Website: apple
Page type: address-validator
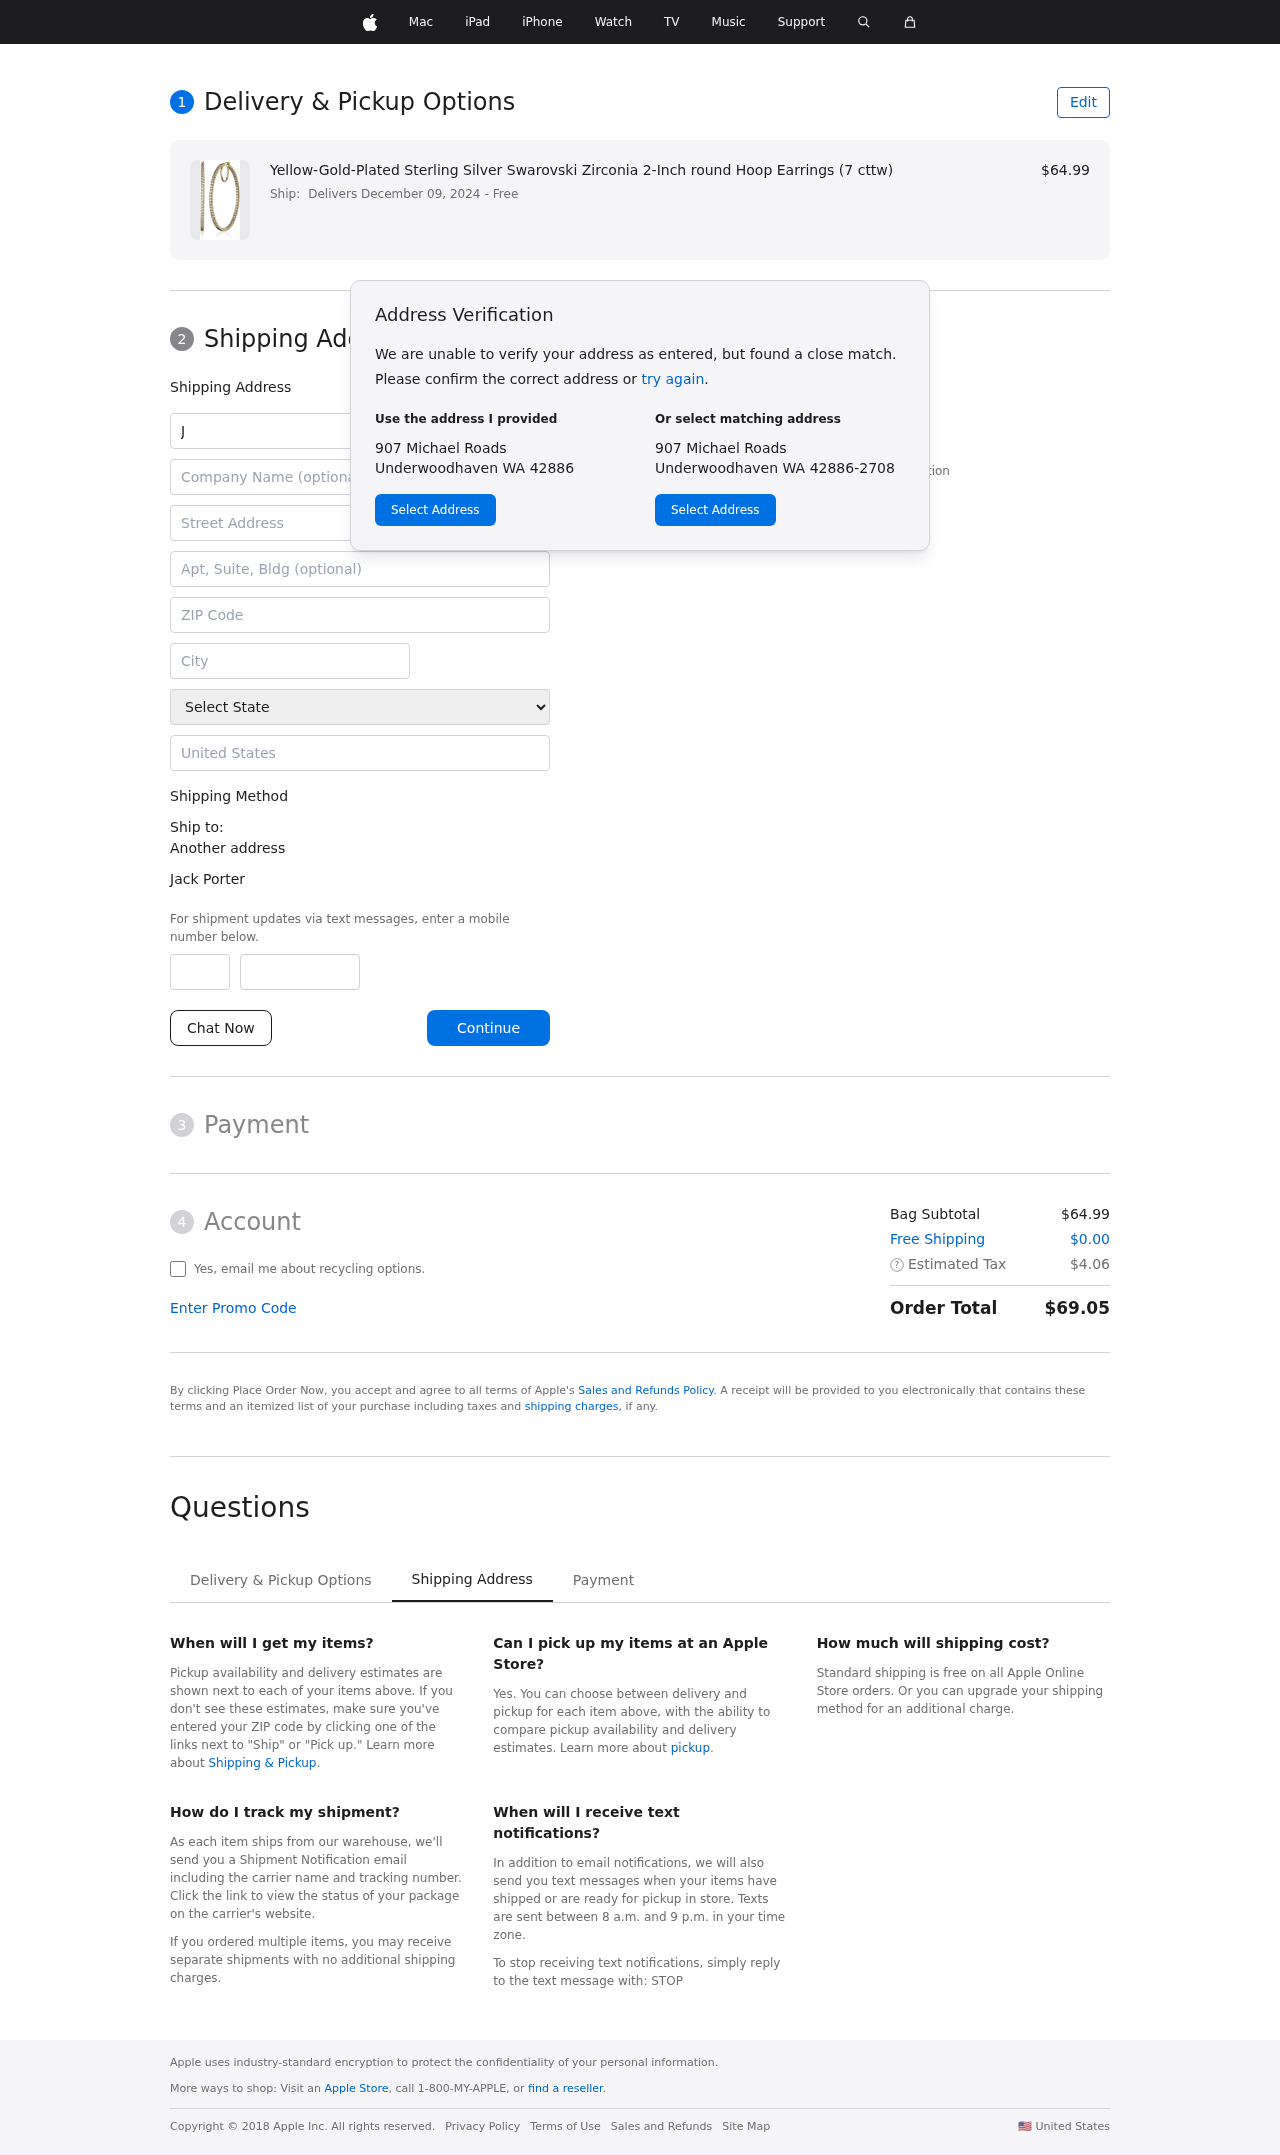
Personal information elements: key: PII_CITY
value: Underwoodhaven
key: PII_COMPANY
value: Mcneil-Bennett
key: PII_COUNTRY
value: United States
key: PII_FIRSTNAME
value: Jack
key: PII_FULLNAME
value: Jack Porter
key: PII_LASTNAME
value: Porter
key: PII_PHONE_AREA
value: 660
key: PII_PHONE_SUFFIX
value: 7504
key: PII_POSTCODE
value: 42886
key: PII_STATE
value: Washington
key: PII_STREET
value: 907 Michael Roads
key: PII_STREET2
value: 5414 Samuel Canyon Apt. 626
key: PII_CITY_STATE_ZIP
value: Underwoodhaven WA 42886
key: PII_STATE_ABBR
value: WA
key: PII_POSTCODE_FULL
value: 42886
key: PII_POSTCODE_NUMERIC
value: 42886
Product elements: key: PRODUCT1_NAME
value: Yellow-Gold-Plated Sterling Silver Swarovski Zirconia 2-Inch round Hoop Earrings (7 cttw)
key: PRODUCT1_PRICE
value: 64.99
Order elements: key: ORDER_DELIVERY_DATE
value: Delivers December 09, 2024
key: ORDER_SUBTOTAL
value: $64.99
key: ORDER_SHIPPING_COST
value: $0.00
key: ORDER_TAX
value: $4.06
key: ORDER_TOTAL
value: $69.05